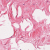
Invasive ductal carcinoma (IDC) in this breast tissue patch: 0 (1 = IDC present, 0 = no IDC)